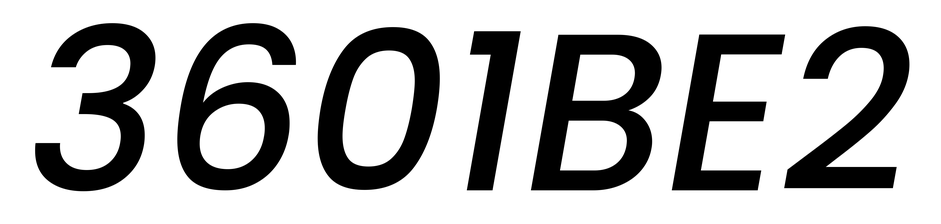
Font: Poppins-MediumItalic